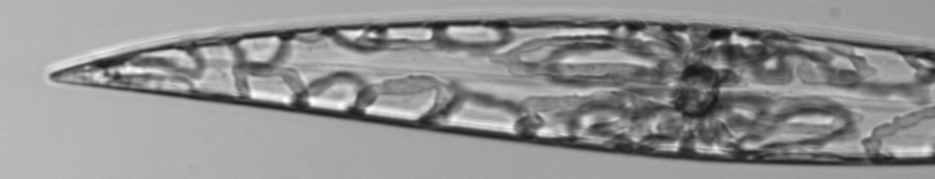
Label: Pleurosigma